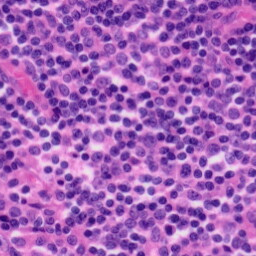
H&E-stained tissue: Tonsil